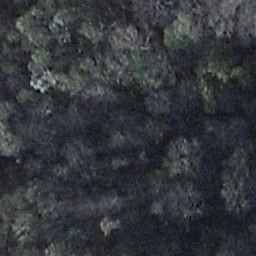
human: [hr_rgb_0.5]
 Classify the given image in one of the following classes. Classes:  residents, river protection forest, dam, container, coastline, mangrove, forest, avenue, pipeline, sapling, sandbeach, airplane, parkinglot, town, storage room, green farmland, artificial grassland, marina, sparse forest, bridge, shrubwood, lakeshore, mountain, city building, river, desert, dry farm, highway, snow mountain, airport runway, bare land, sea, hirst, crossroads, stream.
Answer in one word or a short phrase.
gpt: shrubwood